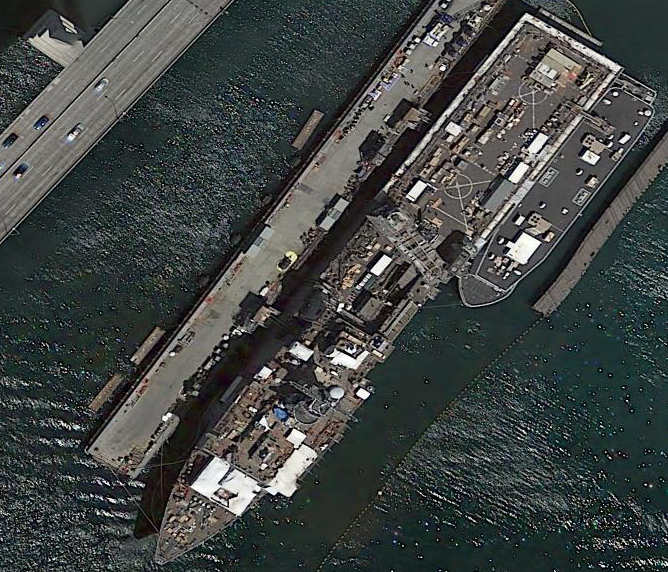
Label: combat